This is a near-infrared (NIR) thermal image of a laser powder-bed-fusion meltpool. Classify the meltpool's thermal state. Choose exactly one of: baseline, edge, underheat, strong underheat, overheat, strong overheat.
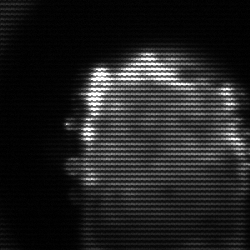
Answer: baseline